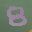
Label: 8